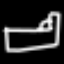
Label: bed